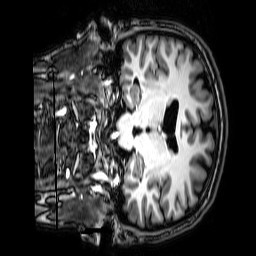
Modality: T1w
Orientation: coronal
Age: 28
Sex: male
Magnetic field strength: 3 T
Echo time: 0.0038 s